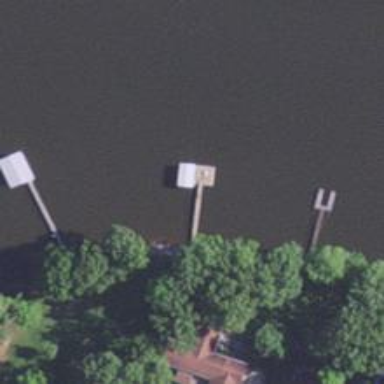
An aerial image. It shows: Man-made pier.